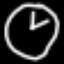
Label: clock